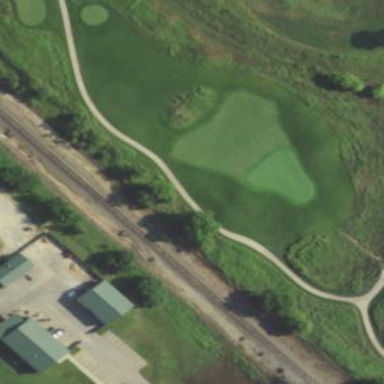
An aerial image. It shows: Rough area on grassy golf course.